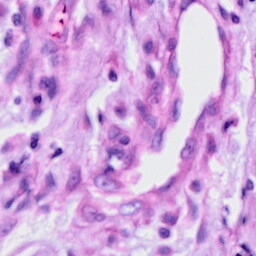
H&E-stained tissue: Cervix